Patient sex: M
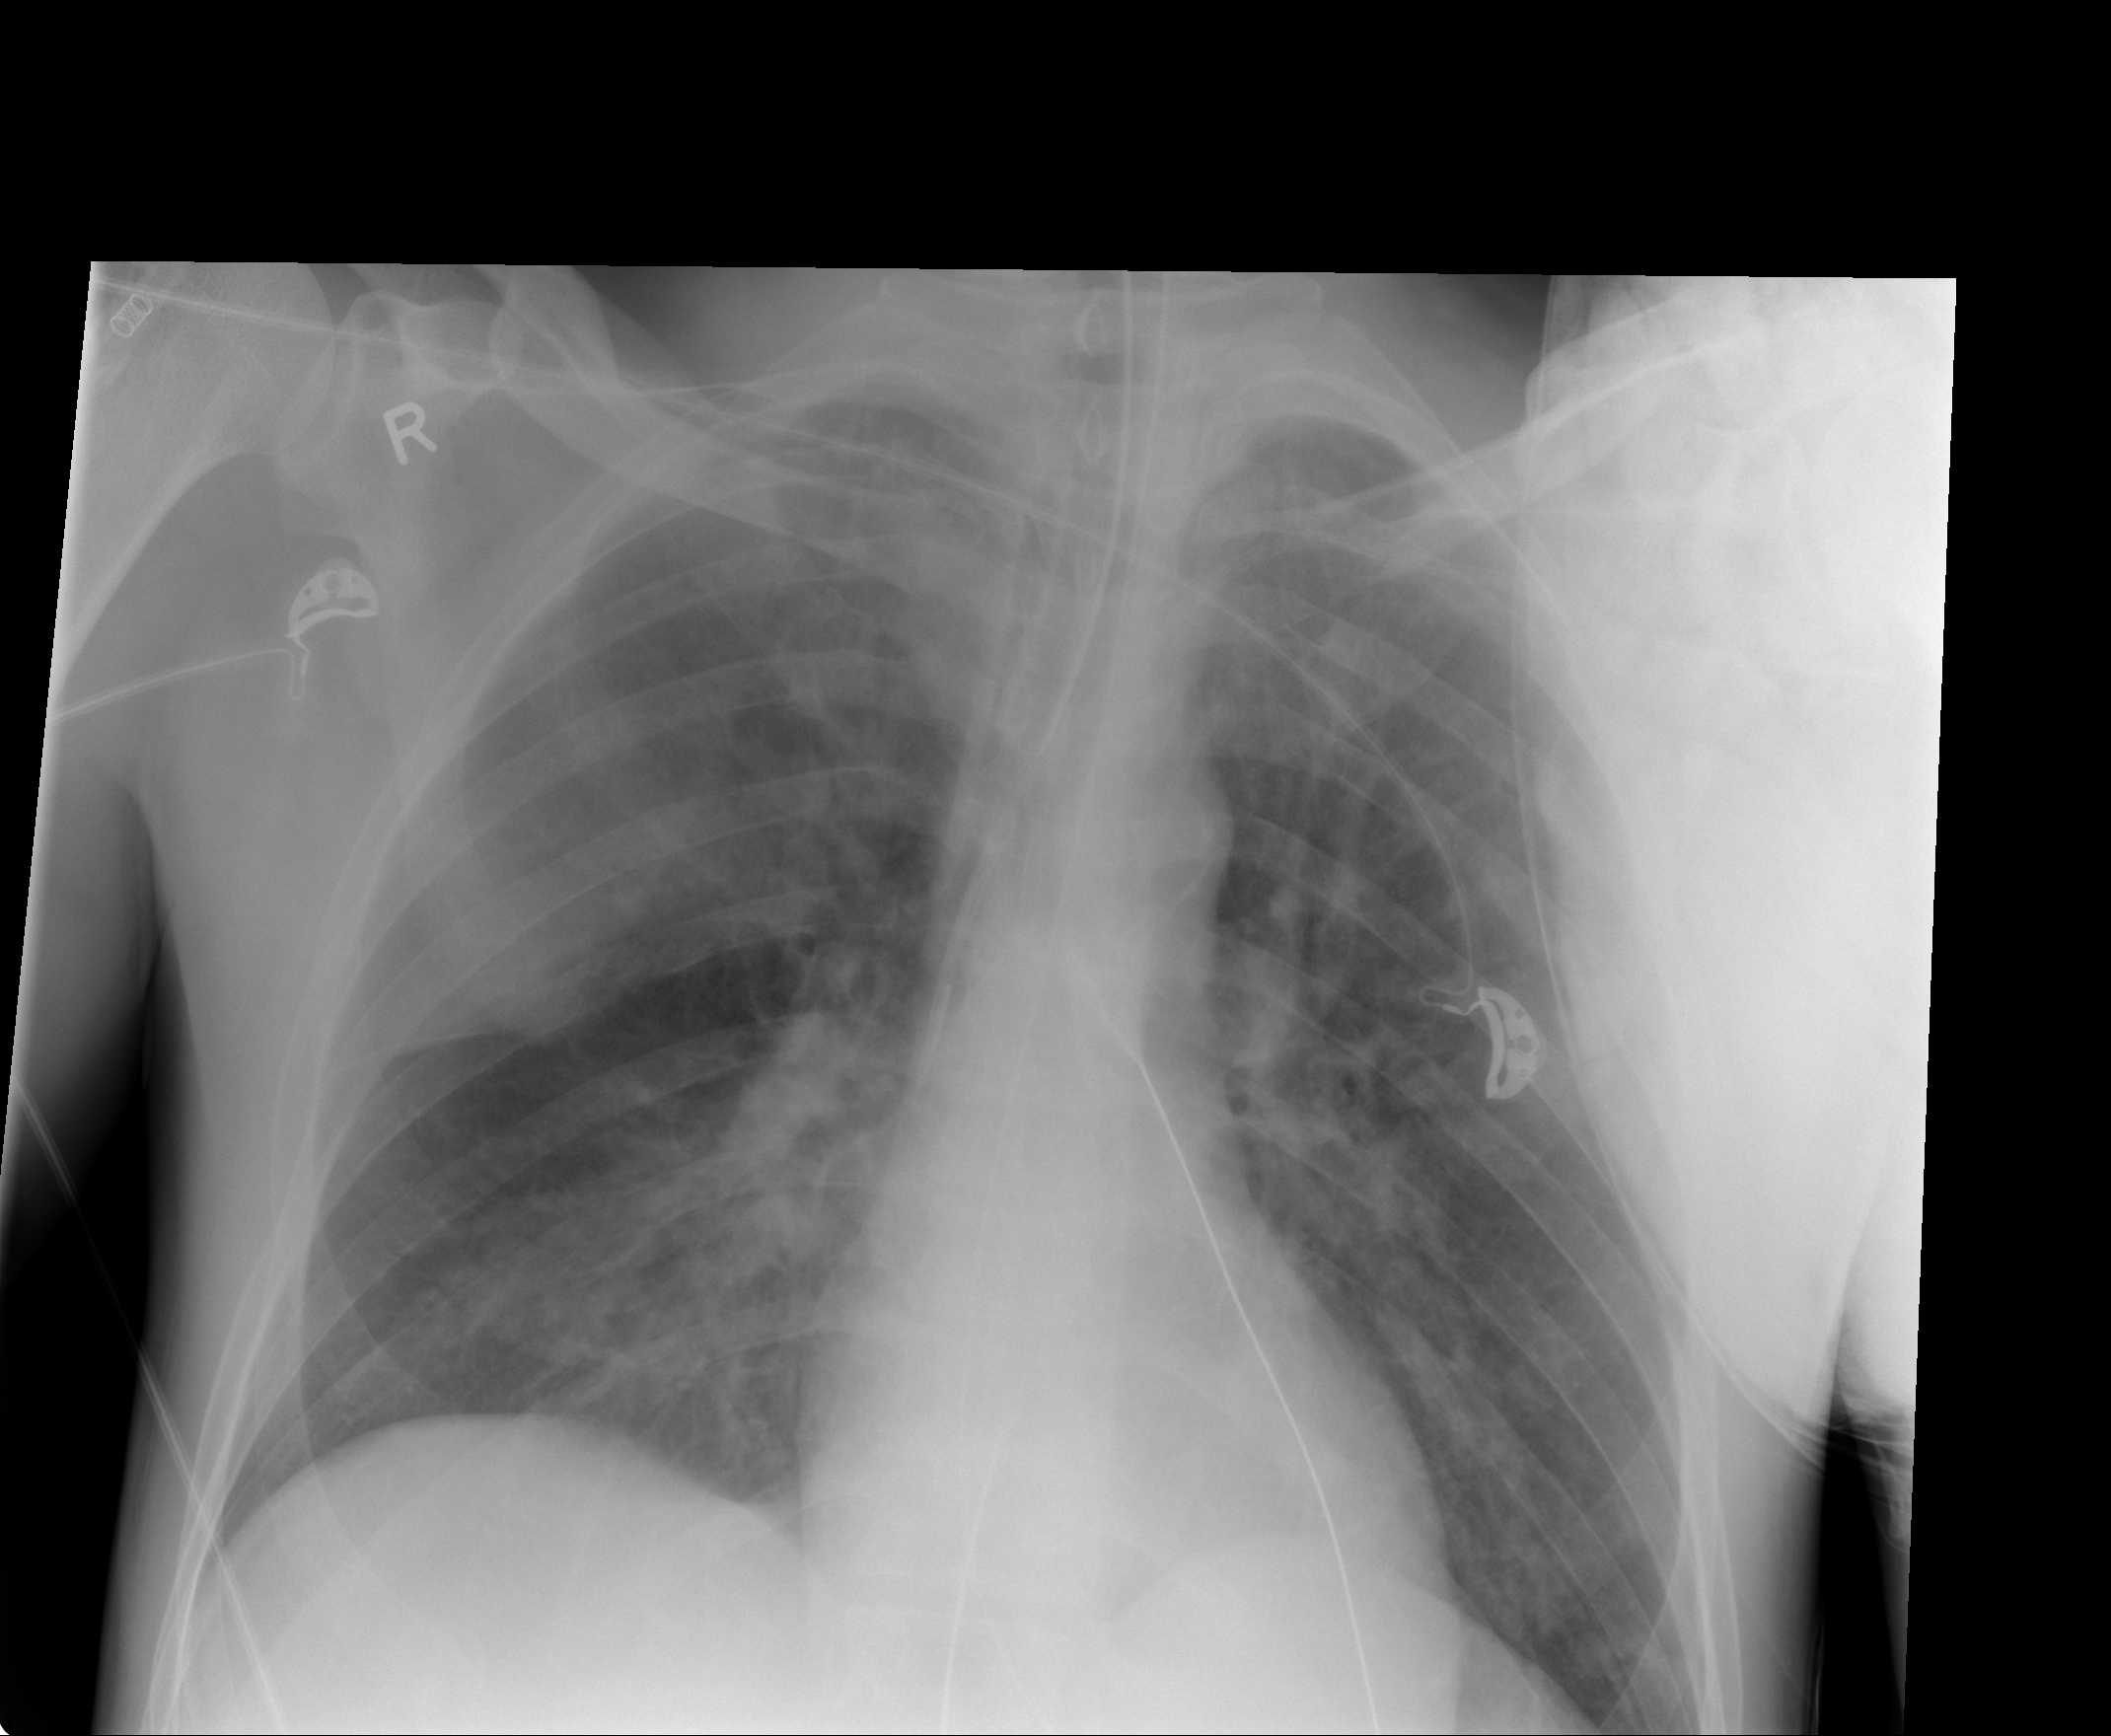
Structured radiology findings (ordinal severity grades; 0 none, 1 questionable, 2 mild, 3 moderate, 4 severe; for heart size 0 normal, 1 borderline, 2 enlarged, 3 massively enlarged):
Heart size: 0
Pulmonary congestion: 0
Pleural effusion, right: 0
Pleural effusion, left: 0
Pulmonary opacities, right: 2
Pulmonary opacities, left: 2
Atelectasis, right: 2
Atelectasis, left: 2